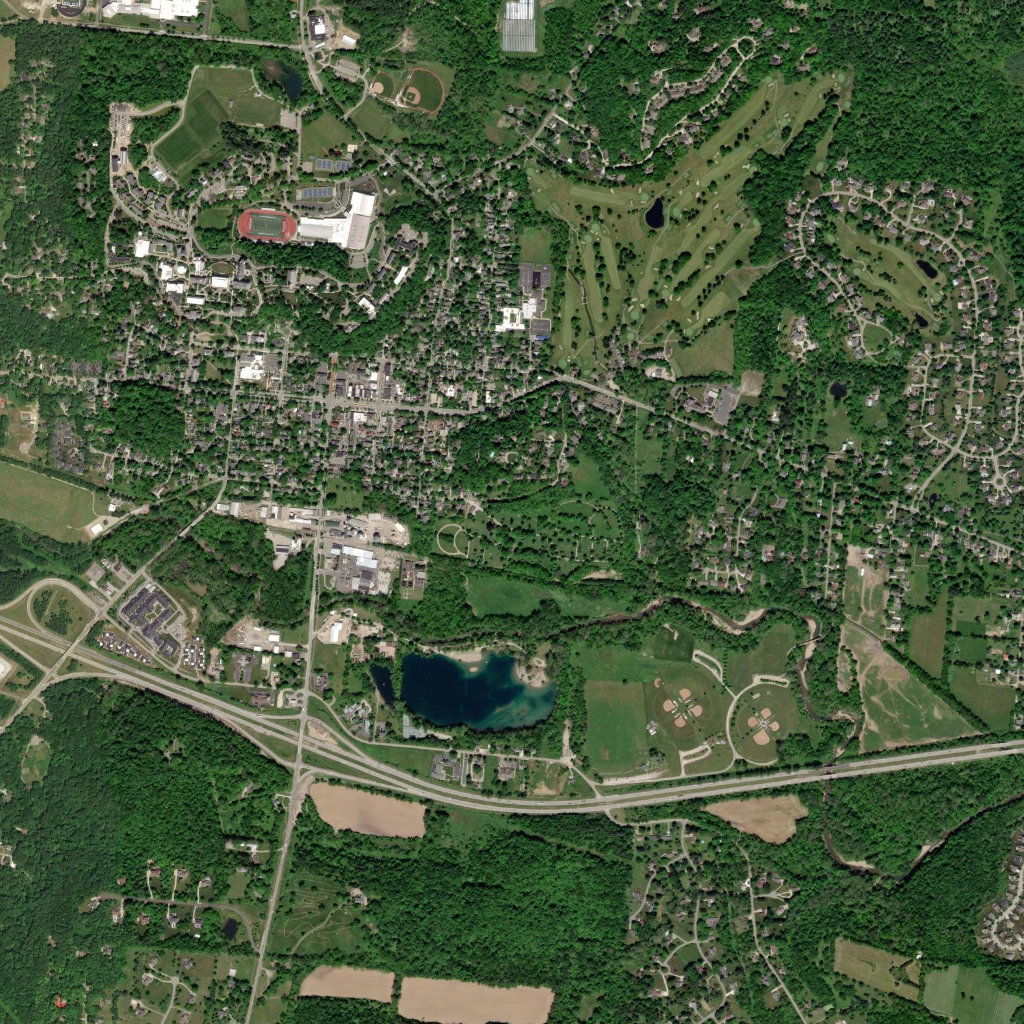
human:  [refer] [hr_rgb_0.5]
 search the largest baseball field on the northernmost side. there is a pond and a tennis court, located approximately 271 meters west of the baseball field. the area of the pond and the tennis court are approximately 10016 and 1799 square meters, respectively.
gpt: <box>[[38, 6, 44, 11, 0]]</box>

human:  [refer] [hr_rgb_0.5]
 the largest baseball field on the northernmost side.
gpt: <box>[[38, 6, 44, 11, 0]]</box>